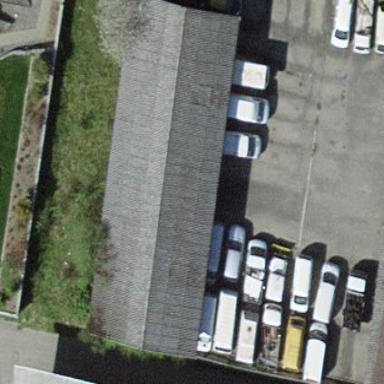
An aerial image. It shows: Warehouse.